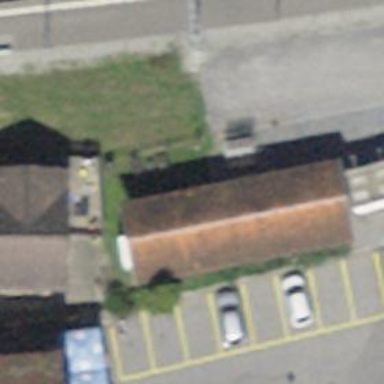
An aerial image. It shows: Shed building.